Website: macys
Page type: delivery-shipping
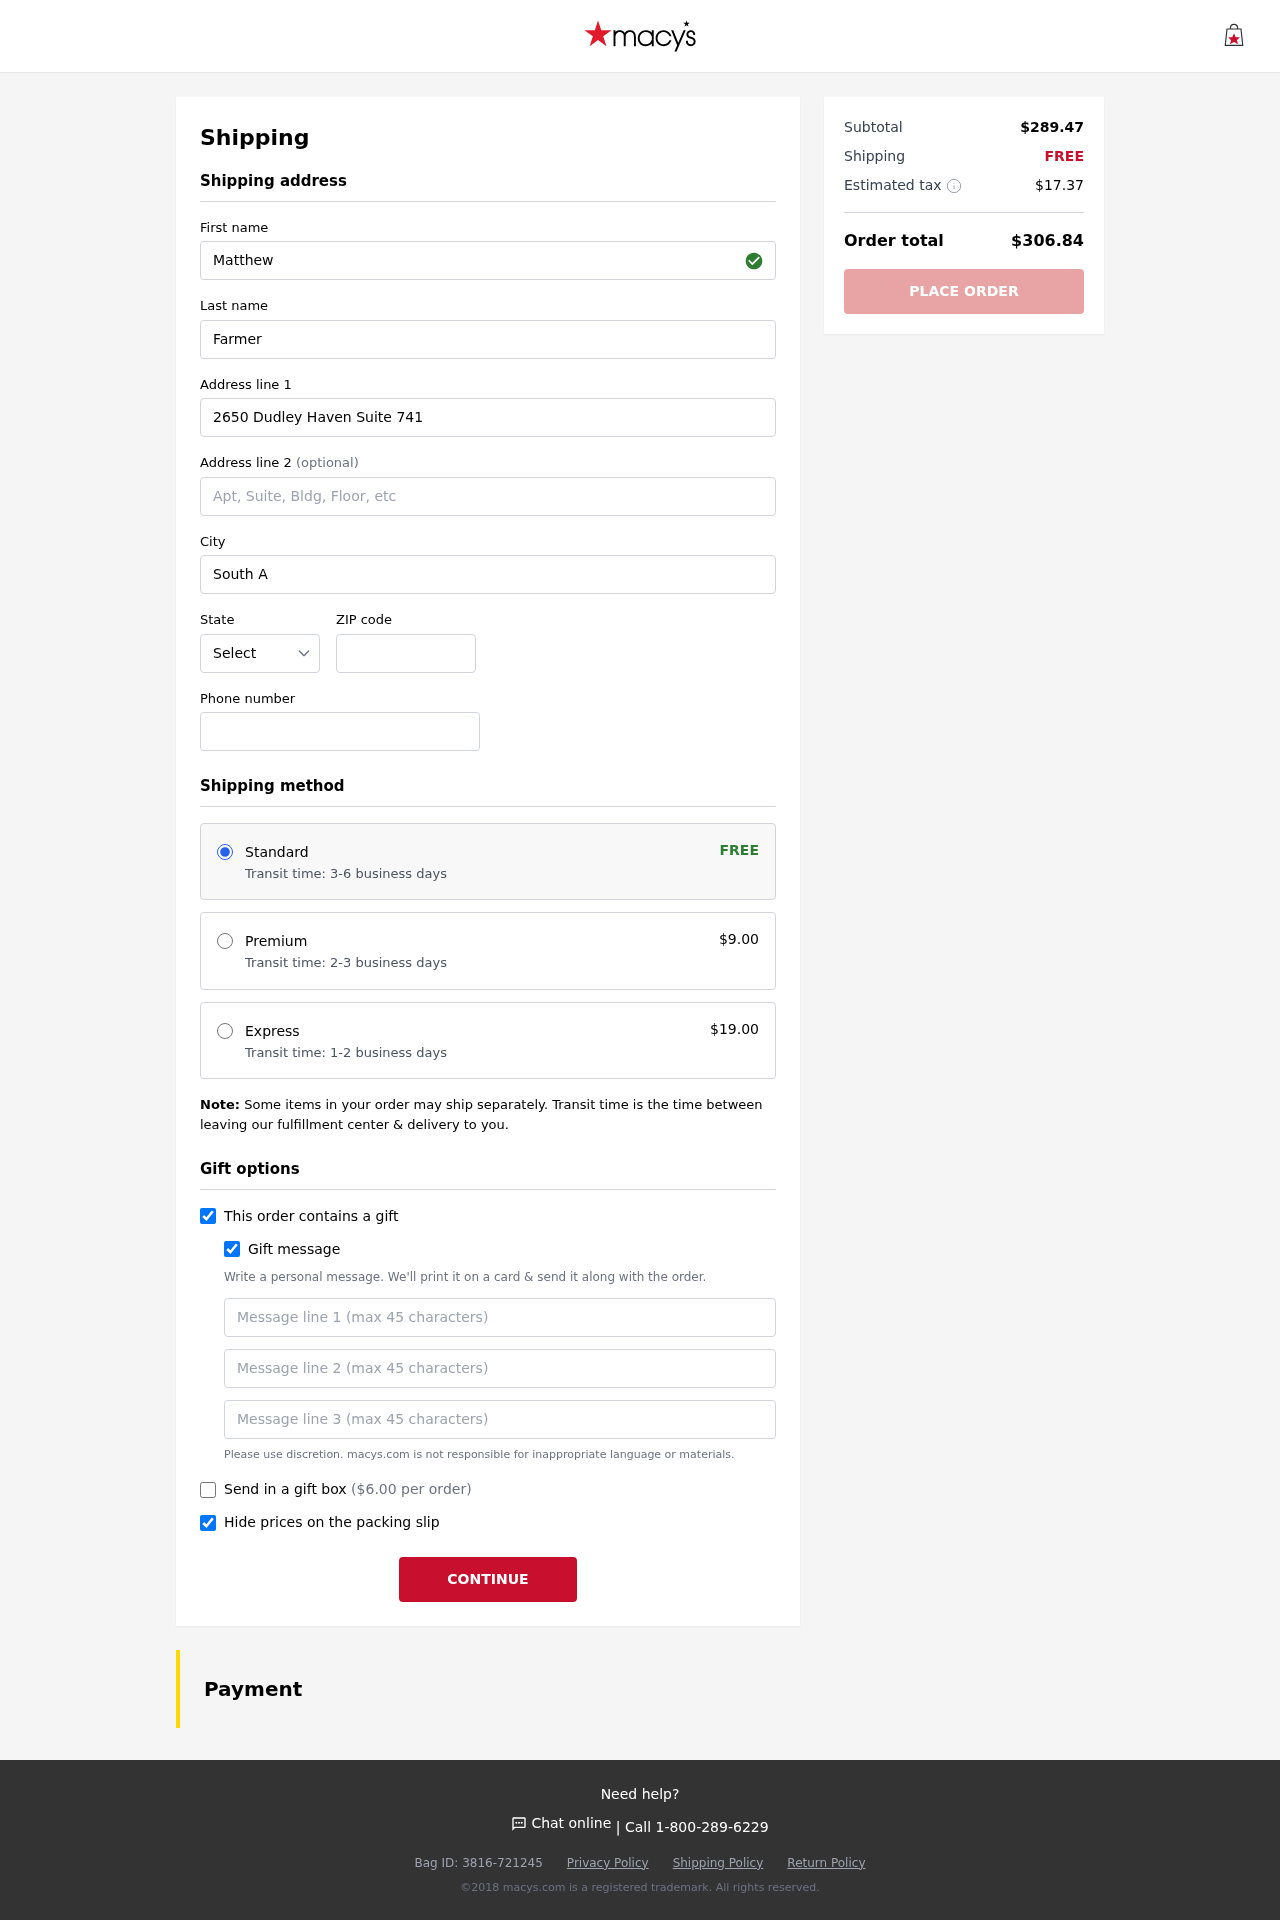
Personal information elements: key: PII_STATE_ABBR
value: MN
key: PII_FIRSTNAME
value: Matthew
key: PII_LASTNAME
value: Farmer
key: PII_STREET
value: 2650 Dudley Haven Suite 741
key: PII_CITY
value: South Alexishaven
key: PII_POSTCODE
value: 92398
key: PII_PHONE
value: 7622930961
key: PII_GIFT_MESSAGE
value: Hey Colleen, I stumbled upon these Chelsea boots and instantly thought of you—I know how much you love that sleek look! I hope they add a little extra flair to your outfits. Enjoy!  Matthew
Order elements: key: ORDER_SHIPPING_STANDARD
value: Transit time: 3-6 business days
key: ORDER_SHIPPING_COST
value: FREE
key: ORDER_SHIPPING_PREMIUM
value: Transit time: 2-3 business days
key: ORDER_SHIPPING_PREMIUM_PRICE
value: $9.00
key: ORDER_SHIPPING_EXPRESS
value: Transit time: 1-2 business days
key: ORDER_SHIPPING_EXPRESS_PRICE
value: $19.00
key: ORDER_GIFT_BOX_PRICE
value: ($6.00 per order)
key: ORDER_SUBTOTAL
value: $289.47
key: ORDER_SHIPPING_COST2
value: FREE
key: ORDER_TAX
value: $17.37
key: ORDER_TOTAL
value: $306.84